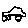
Label: car